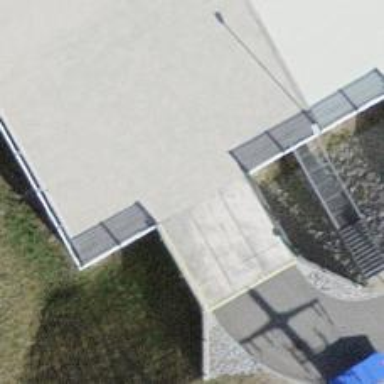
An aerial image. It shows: Rooftop parking entrance.